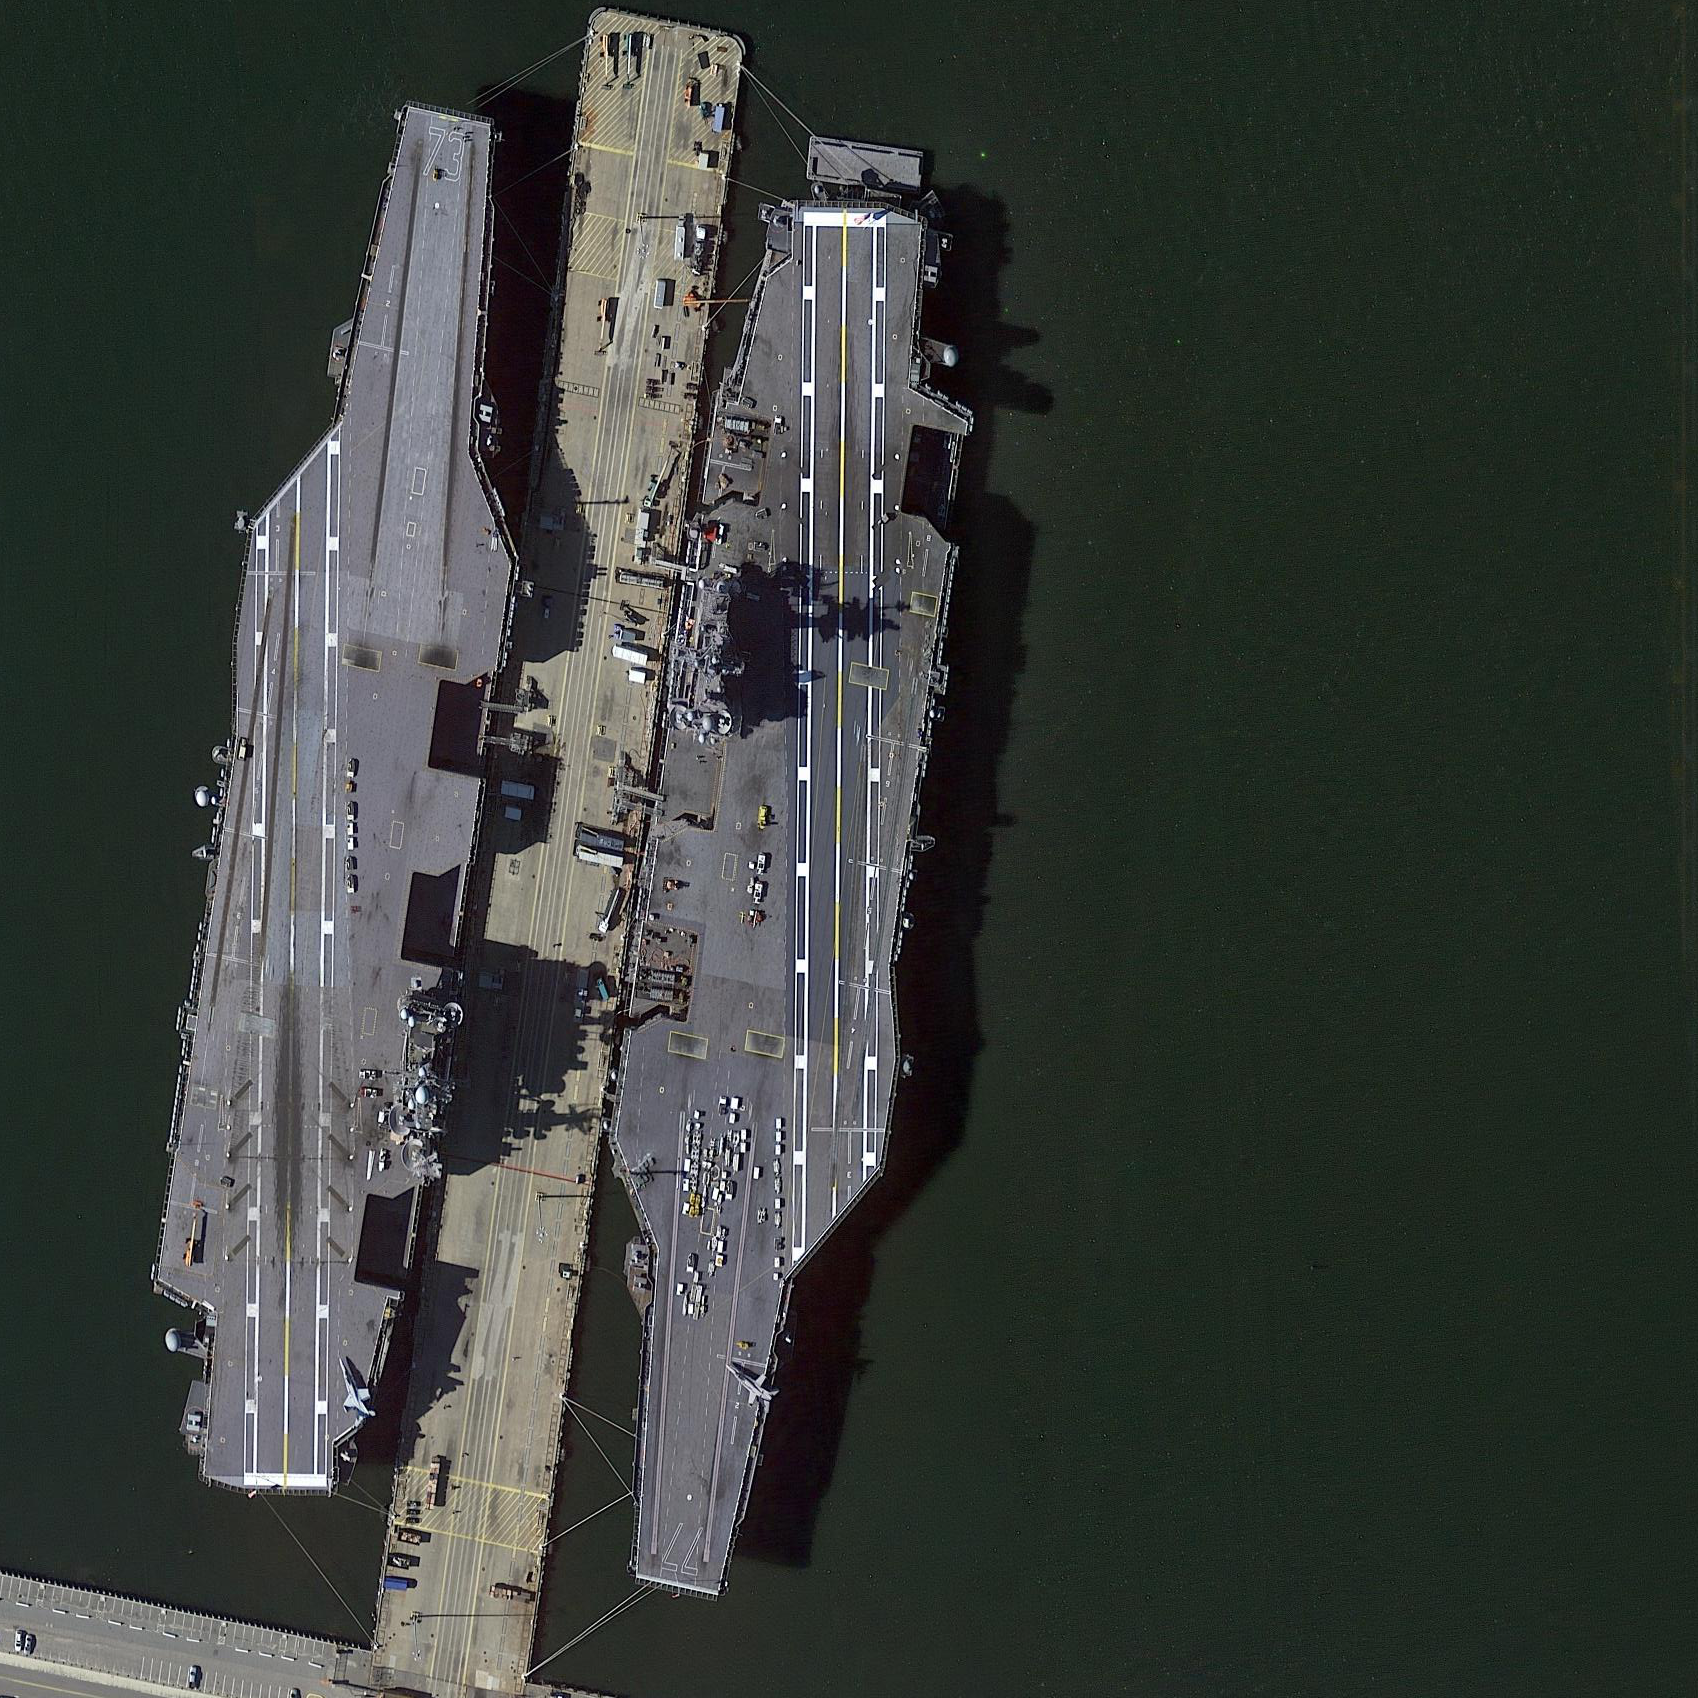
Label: aircraft_carrier